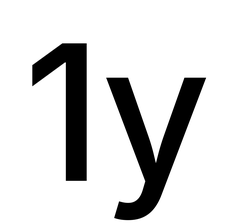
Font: Inter_Medium